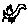
Label: bird